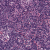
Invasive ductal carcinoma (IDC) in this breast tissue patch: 0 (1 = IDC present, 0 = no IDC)